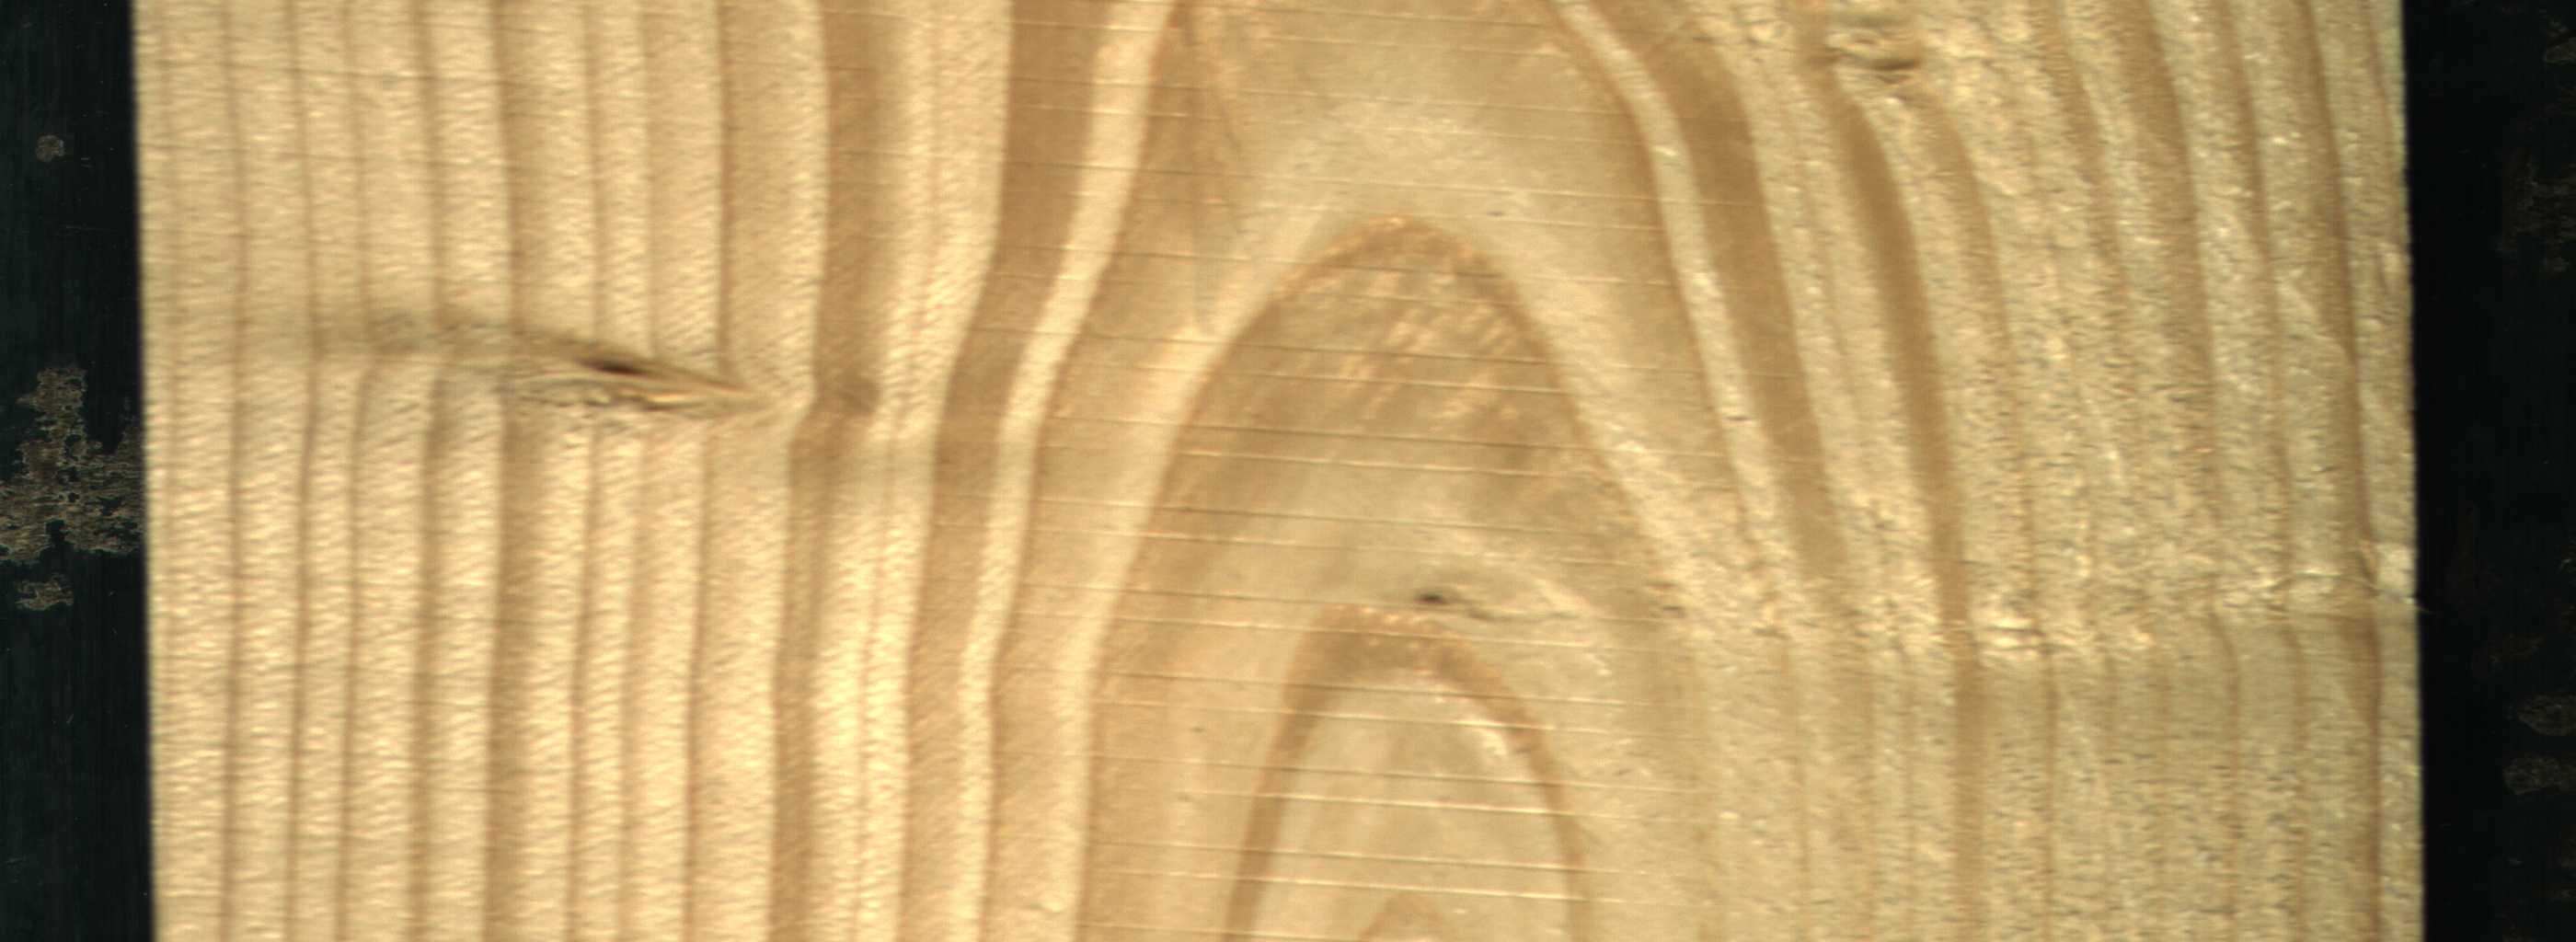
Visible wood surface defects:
Live_Knot
Live_Knot